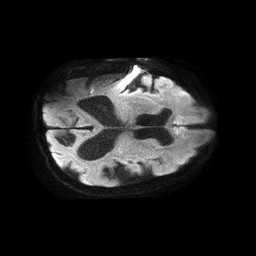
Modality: TRACE
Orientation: axial
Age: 78
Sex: female
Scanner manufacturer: philips
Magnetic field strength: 1.5 T
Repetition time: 4.6 s
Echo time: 0.08941 s